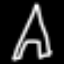
Label: The Eiffel Tower